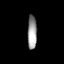
Tissue: prostate
Cell type: T cells
Senescence score: 0.1932
Nuclear area (px): 305
Mean DAPI intensity: 155.862